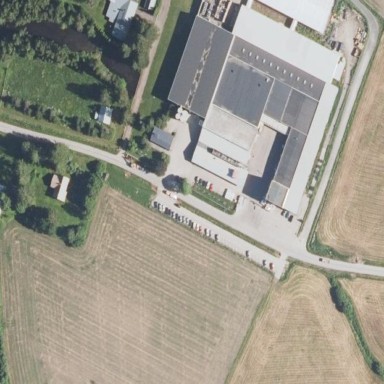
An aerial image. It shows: Industrial building.